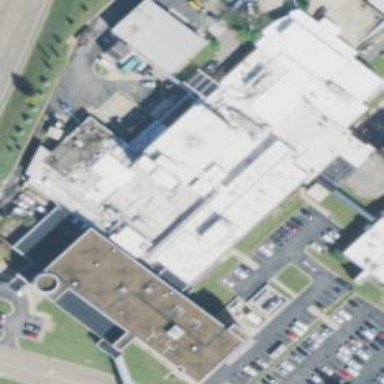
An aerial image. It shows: Hospital building providing healthcare services.